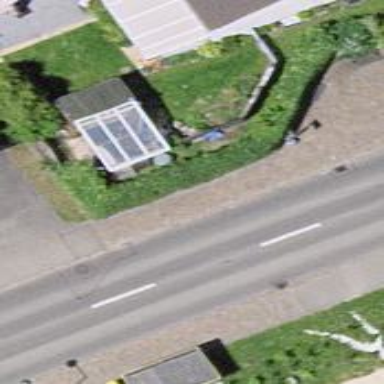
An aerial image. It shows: Public transport stop position.